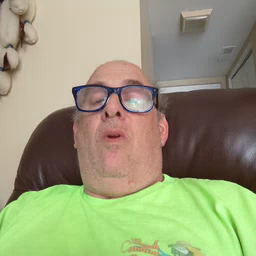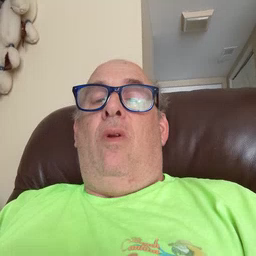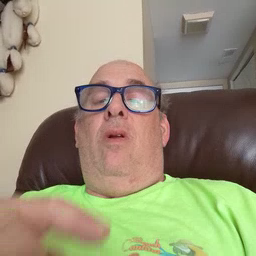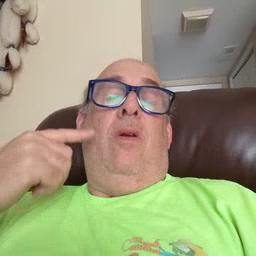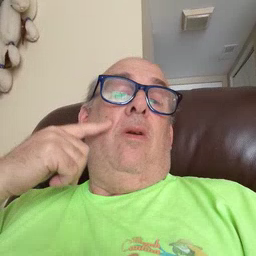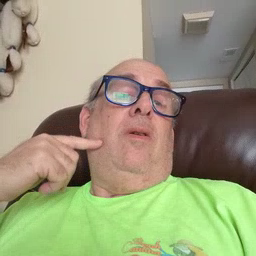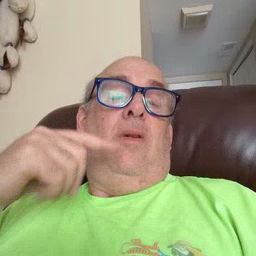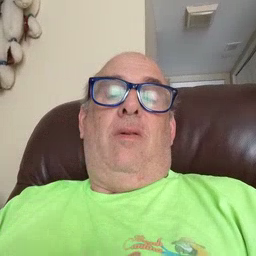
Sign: cheek